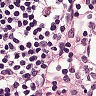
Metastatic tissue present: no